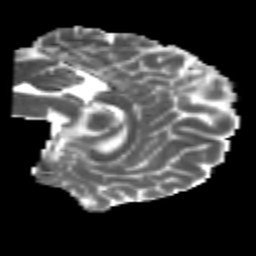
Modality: MD
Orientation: sagittal
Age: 28
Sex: male
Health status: healthy